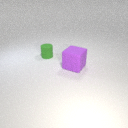
small green rubber cylinder behind large purple rubber cube